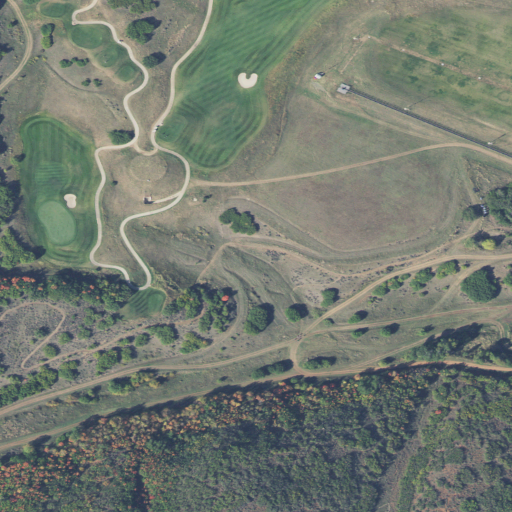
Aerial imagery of valley in Utah named Pole Canyon containing shrub, open development, and deciduous forest